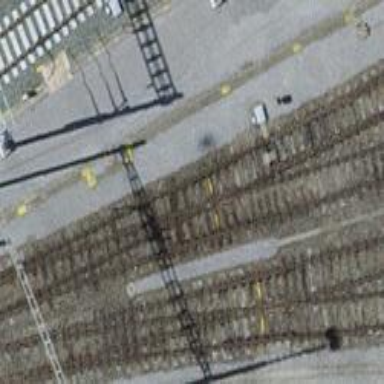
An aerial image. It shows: Railway yard with one track. The railway is electrified with contact line.